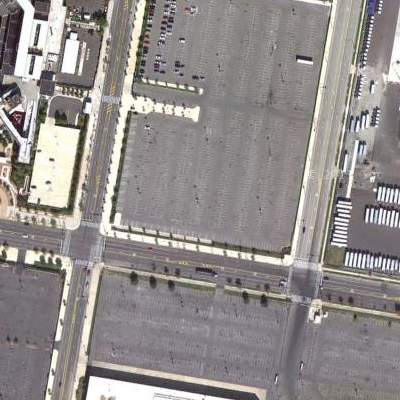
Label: gParking